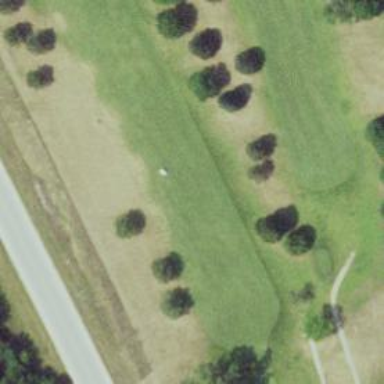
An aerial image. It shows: Grassy area designated as golf fairway.